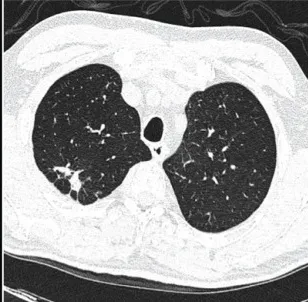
(B) Highresolution chest CT revealed old pulmonary scar lesions with pleural thickening in the right upper lobe.
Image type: radiology (ct)